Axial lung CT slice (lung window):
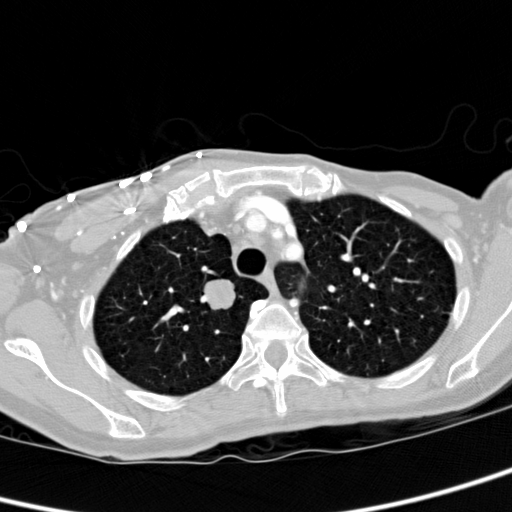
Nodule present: yes
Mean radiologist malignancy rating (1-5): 4.25